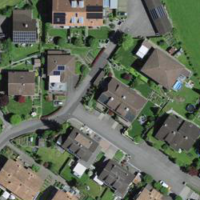
EUNIS habitat code: 54
Species observed at this site:
Trifolium repens